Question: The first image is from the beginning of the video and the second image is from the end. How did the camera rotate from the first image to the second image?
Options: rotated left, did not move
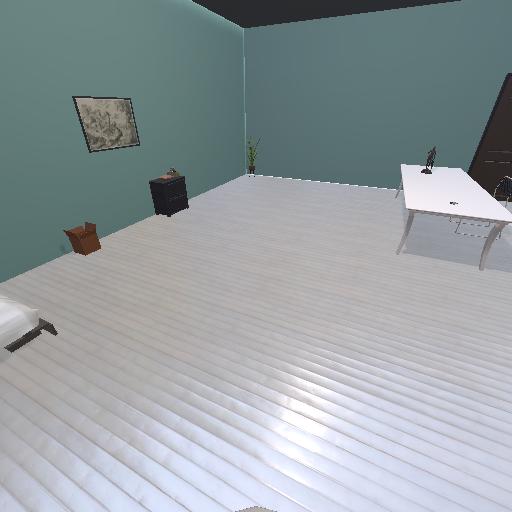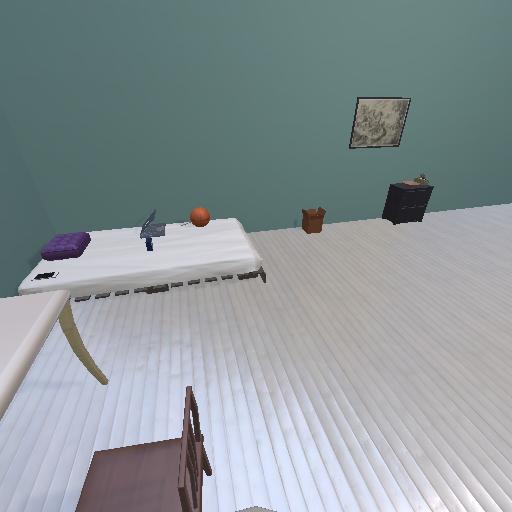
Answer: rotated left